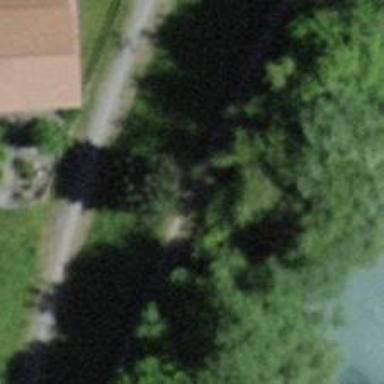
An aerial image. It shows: Path with embankment.